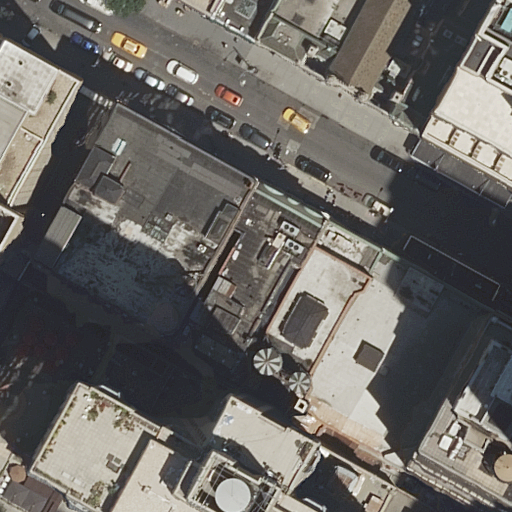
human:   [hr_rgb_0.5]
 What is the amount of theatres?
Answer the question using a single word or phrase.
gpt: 1

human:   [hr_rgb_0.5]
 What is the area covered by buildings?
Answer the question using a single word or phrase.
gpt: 6896m2

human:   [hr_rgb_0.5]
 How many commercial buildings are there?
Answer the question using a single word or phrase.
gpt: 0

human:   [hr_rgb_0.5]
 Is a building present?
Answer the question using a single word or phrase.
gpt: yes

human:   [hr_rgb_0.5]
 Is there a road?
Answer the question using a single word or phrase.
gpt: yes

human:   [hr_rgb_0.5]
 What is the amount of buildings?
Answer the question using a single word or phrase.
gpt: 11

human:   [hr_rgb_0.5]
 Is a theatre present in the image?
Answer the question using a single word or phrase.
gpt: yes

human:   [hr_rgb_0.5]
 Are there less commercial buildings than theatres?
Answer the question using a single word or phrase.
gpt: yes

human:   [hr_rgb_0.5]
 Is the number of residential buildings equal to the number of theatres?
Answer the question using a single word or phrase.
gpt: no

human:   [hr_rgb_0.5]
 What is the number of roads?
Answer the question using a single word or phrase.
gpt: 1

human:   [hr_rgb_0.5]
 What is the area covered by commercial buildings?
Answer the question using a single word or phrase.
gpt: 0m2

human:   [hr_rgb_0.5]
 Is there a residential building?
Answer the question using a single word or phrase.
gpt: yes

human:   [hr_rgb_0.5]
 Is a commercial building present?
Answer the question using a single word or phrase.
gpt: no

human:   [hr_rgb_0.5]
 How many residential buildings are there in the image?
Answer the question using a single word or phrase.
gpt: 10

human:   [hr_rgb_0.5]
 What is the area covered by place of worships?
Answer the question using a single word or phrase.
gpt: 564m2

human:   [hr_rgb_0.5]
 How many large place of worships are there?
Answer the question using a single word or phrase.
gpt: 1

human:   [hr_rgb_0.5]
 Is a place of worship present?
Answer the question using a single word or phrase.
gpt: yes

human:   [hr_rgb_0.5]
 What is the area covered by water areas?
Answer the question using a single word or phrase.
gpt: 0m2

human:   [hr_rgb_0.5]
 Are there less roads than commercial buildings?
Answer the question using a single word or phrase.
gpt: no

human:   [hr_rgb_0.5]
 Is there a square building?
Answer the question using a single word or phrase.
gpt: no

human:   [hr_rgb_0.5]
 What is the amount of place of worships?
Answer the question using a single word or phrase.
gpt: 1

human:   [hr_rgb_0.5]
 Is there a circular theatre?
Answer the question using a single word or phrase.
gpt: no

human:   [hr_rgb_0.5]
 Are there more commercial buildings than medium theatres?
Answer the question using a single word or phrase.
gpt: no

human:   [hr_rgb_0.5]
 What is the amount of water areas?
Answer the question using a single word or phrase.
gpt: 0

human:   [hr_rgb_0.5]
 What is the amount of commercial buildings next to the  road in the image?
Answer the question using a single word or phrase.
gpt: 0

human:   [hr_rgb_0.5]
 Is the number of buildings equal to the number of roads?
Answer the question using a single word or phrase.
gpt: no

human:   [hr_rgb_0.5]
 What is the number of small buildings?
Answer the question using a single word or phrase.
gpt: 2

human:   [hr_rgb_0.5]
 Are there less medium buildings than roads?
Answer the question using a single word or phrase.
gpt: no

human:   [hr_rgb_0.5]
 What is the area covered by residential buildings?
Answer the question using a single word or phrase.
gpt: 5526m2

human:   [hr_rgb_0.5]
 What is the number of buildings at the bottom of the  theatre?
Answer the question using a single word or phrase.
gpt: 0

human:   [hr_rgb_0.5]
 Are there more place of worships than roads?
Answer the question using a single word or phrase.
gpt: no

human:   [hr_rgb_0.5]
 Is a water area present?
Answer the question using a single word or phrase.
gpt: no

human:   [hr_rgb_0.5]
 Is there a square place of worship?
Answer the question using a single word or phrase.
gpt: no

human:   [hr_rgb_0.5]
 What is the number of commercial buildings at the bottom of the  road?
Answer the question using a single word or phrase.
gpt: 0

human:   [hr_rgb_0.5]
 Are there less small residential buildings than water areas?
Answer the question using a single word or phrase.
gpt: no

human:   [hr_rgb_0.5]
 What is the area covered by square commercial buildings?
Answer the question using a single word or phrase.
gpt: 0m2

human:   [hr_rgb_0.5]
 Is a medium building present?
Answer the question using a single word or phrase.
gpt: yes

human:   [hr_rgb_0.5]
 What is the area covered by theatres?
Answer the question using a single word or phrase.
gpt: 1369m2

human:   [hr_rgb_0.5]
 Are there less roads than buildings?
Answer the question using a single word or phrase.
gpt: yes

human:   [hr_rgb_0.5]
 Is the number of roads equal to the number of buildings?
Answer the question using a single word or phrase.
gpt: no

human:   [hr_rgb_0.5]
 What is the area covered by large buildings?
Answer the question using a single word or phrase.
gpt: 5232m2

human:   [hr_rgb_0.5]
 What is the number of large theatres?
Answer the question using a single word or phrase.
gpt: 1

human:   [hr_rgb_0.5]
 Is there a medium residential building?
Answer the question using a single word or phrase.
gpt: yes

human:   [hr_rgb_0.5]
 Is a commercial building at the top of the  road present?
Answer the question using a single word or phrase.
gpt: no

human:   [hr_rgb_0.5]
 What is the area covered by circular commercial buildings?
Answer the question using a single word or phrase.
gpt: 0m2

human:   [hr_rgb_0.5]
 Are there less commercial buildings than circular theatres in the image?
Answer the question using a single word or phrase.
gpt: no

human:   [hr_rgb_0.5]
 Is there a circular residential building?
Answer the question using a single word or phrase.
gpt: no

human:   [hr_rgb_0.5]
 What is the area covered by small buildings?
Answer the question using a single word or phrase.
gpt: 83m2

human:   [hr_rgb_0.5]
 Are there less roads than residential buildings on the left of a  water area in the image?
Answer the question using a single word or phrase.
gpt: no

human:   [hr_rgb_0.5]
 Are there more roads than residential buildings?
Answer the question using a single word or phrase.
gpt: no

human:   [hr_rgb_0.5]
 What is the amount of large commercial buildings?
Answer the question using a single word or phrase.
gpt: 0

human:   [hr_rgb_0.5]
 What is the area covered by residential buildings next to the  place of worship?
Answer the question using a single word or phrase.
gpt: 5526m2

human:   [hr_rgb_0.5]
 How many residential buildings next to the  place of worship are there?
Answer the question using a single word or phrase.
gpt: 10

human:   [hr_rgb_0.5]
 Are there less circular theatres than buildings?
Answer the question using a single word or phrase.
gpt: yes

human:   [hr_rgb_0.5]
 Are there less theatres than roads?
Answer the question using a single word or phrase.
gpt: no

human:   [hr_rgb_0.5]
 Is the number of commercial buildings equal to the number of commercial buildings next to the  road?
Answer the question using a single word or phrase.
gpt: yes

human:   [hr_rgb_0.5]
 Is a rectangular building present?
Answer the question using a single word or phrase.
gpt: yes

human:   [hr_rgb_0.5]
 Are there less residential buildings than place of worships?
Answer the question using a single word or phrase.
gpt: no

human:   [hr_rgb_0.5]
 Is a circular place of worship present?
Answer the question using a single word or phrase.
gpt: no

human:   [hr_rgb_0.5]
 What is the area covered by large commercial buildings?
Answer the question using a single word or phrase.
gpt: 0m2

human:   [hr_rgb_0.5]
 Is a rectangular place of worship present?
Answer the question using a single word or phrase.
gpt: yes

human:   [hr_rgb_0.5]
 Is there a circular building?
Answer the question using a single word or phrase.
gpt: no

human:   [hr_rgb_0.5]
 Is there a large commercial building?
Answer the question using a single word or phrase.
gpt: no

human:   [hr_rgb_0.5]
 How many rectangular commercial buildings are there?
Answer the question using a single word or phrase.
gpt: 0